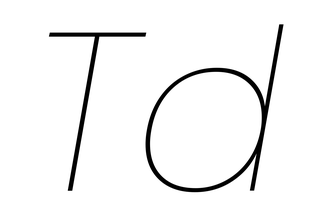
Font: Poppins-ThinItalic